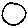
Label: circle